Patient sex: F
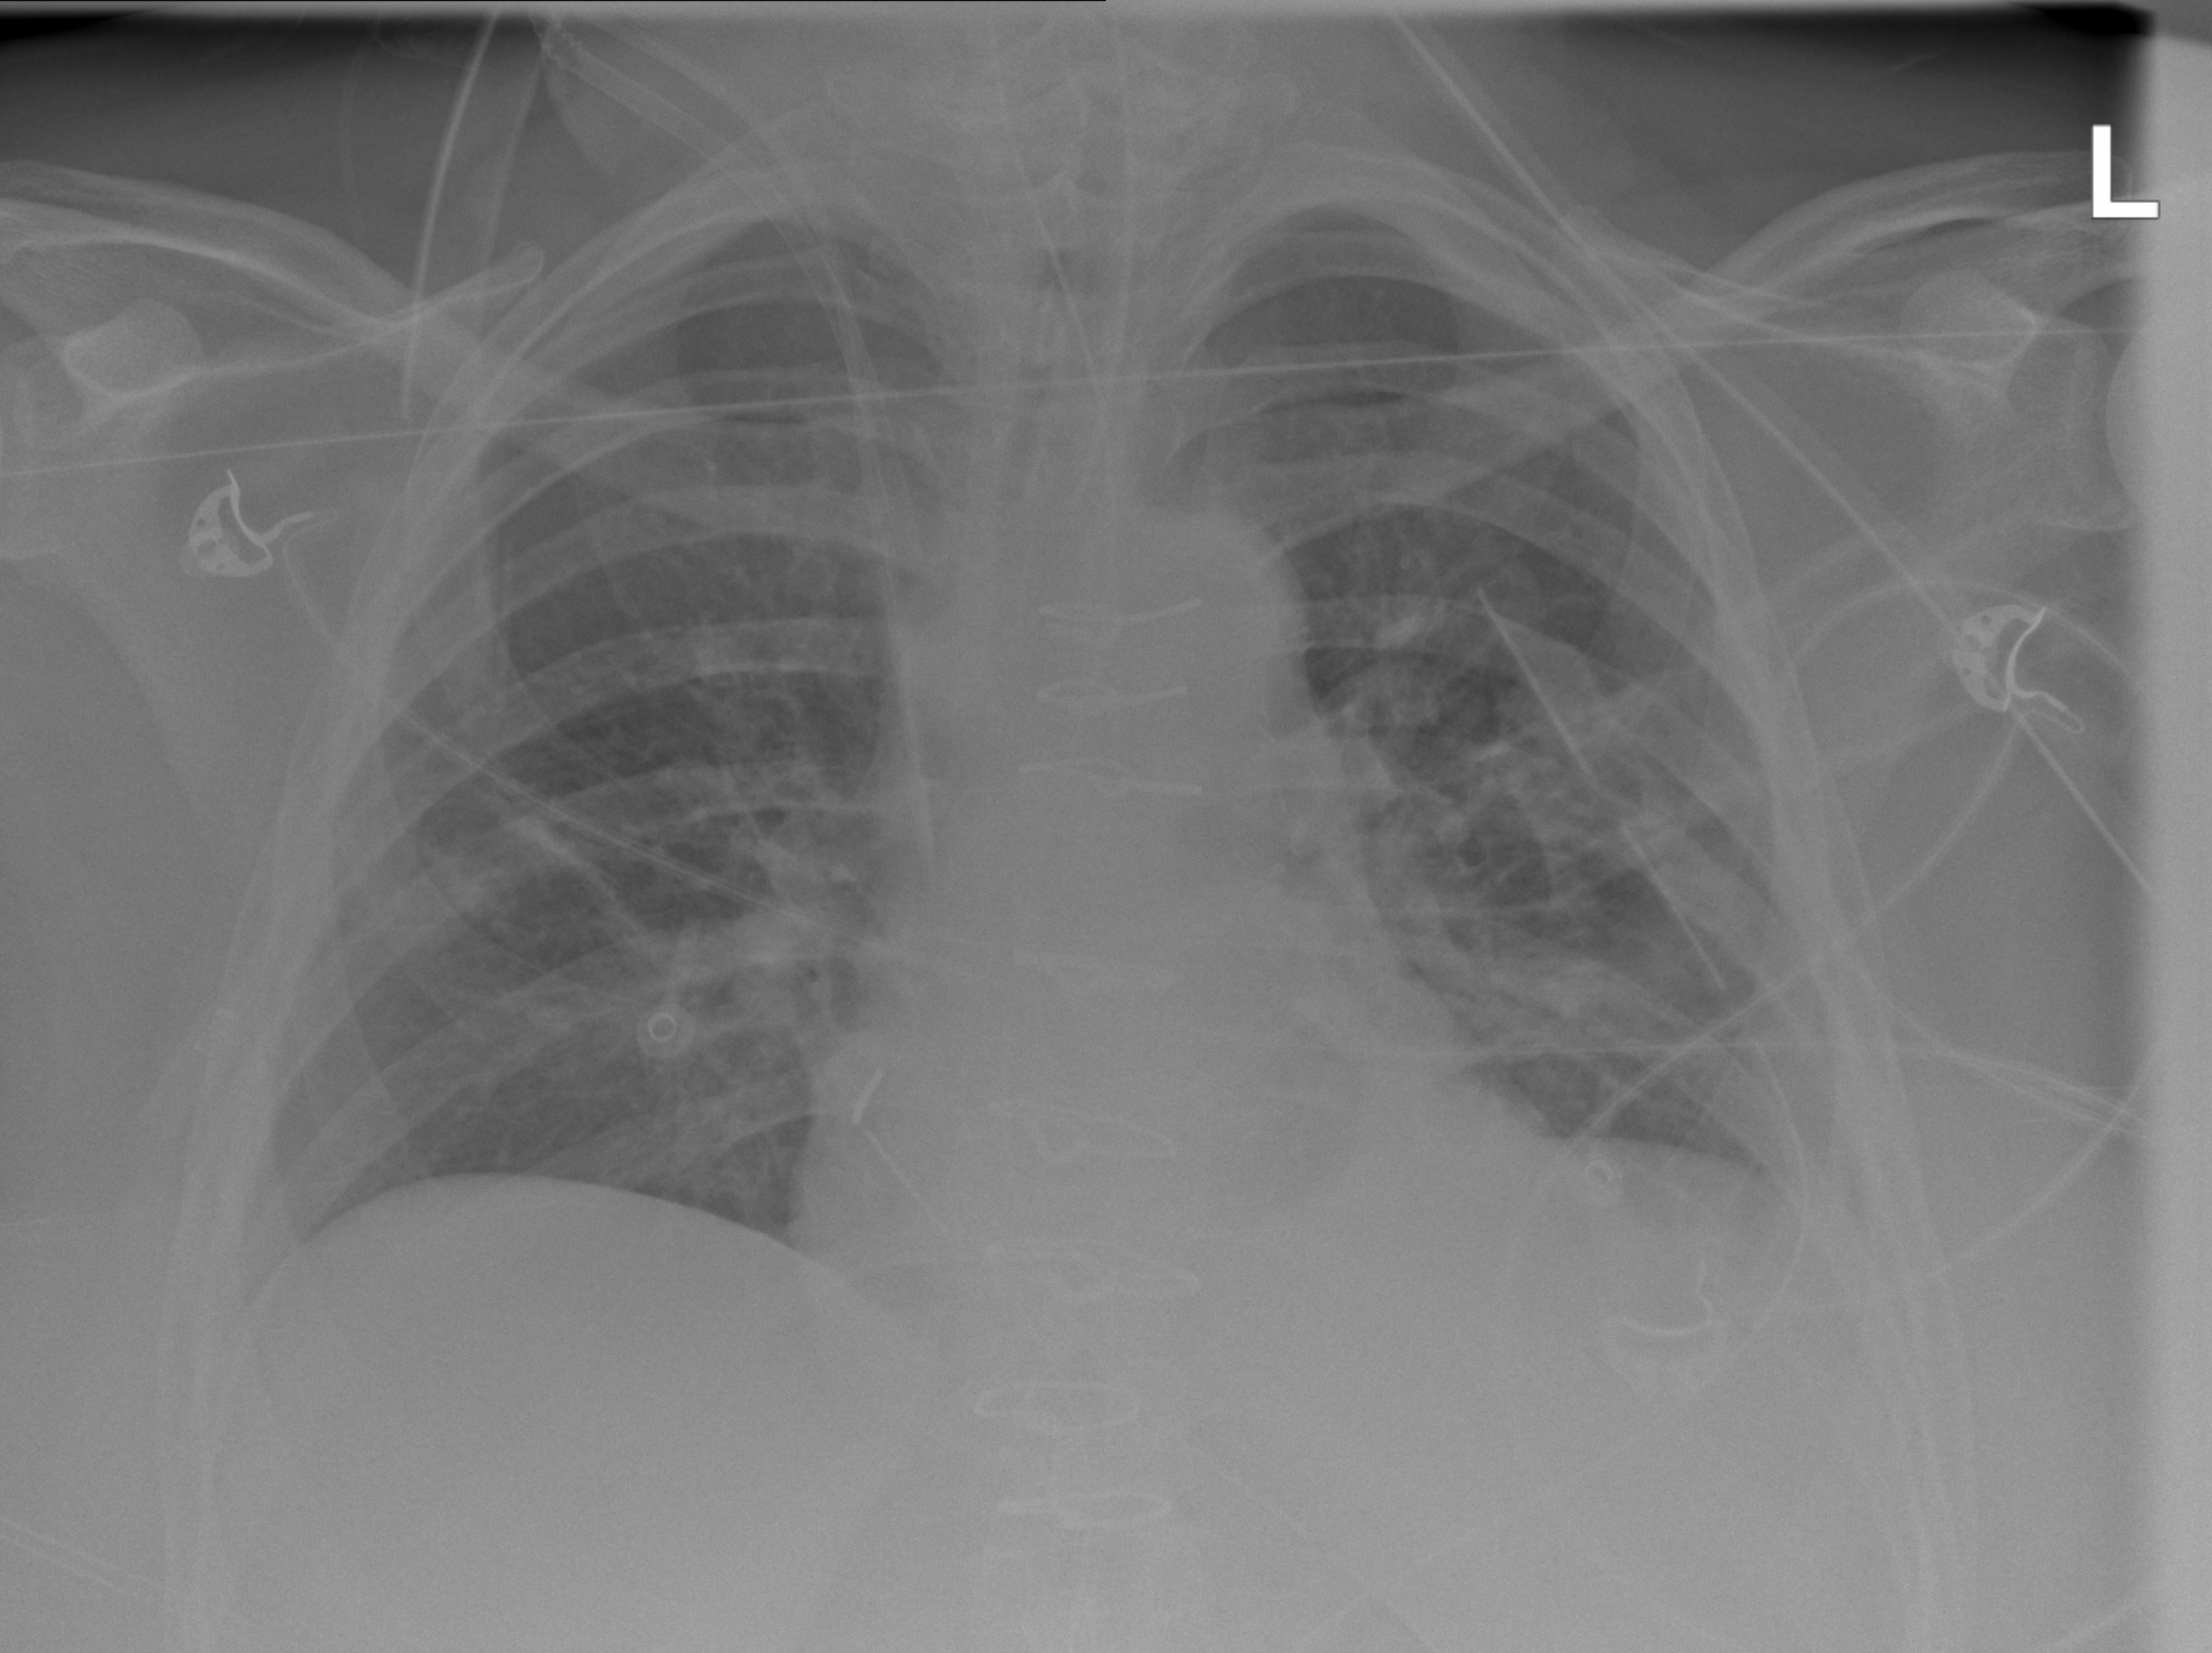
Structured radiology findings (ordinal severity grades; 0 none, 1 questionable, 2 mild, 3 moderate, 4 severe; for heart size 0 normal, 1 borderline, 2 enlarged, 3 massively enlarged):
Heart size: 1
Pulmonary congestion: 2
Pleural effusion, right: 0
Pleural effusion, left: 2
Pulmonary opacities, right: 0
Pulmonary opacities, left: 0
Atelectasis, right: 2
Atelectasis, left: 2